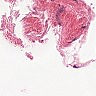
Metastatic tissue present: no